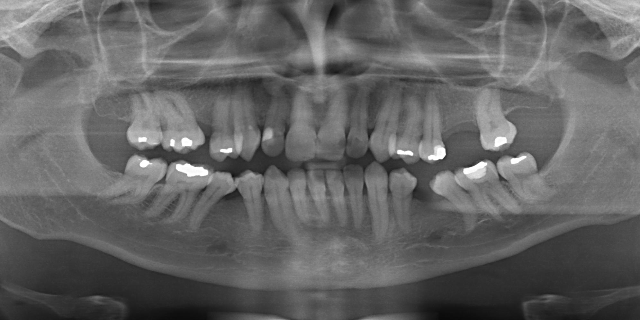
adult